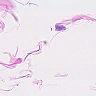
Metastatic tissue present: no